Question: The info windows in my google maps instance are lookin' funny:
Some of the images that make up the corners and extremities of the info window graphic seem to be missing. Any idea why this is happening? I'm experimenting, but haven't figured it out yet.
I'm using <URL>:
'''
<script>
$(window).load(function() {
$('#map').gmap3();
var bounds = new google.maps.LatLngBounds ();
-@areas.each do |area|
bounds.extend(new google.maps.LatLng(#{area.latitude}, #{area.longitude}));
$('#map').gmap3(
{
action:'addMarker',
latLng:[#{area.latitude},#{area.longitude}],
events:{click:function(marker, event){
$(this).gmap3({action:'clear',list:['infoWindow']});
$(this).gmap3(
{
action:'addInfoWindow',
latLng:marker.getPosition(),
infowindow:
{content:"#{escape_javascript(link_to area.name, area)}<br>#{escape_javascript(image_tag area.image_holder.image.url(:thumb)) if area.image_holder.present?}"}
}
)}}
}
);
$('#map').gmap3('get').fitBounds(bounds);
$('.clickable_row').click(function() {
var id = $(this).attr('id');
window.location = '#{areas_path}' + '/' + id;
});
});
</script>
'''
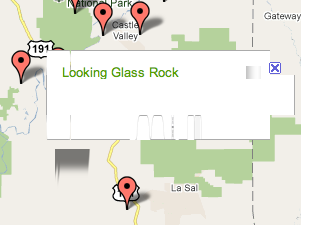
Answer: I don't know what caused this problem, but it's no longer happening. I was still getting familiar with integrating javascript and google maps into my rails apps at that point, so perhaps I goofed up some setting or js inclusion. Who knows.
Chalk it up to my noobishness.